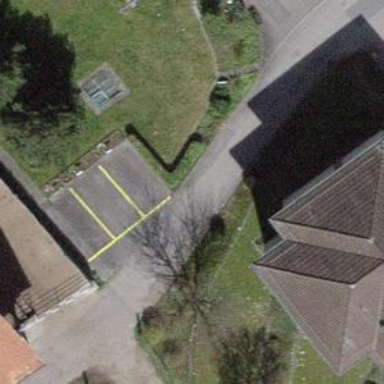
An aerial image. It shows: Parking area with surface.